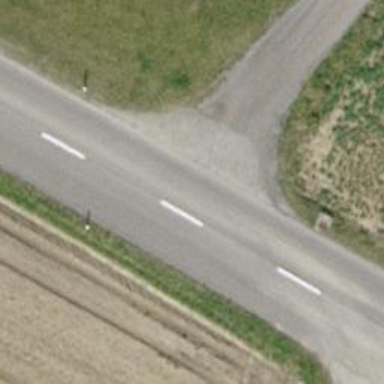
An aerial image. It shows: Asphalt road classified as tertiary.